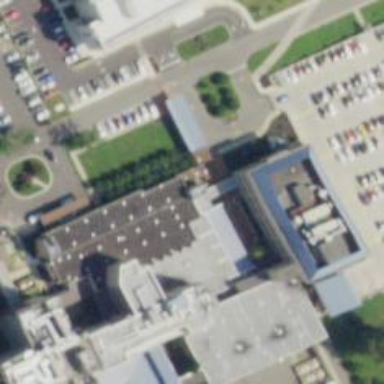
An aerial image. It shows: Healthcare facility identified as hospital.